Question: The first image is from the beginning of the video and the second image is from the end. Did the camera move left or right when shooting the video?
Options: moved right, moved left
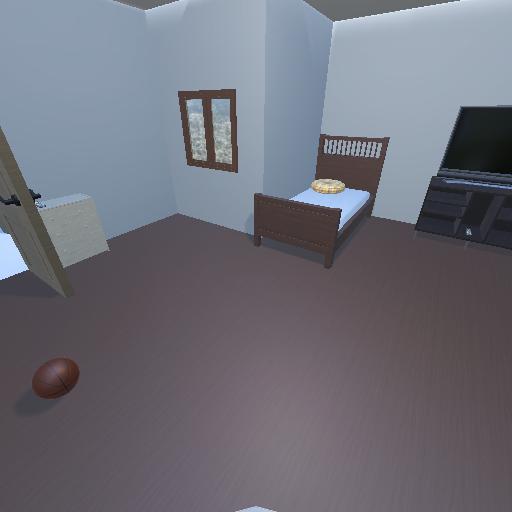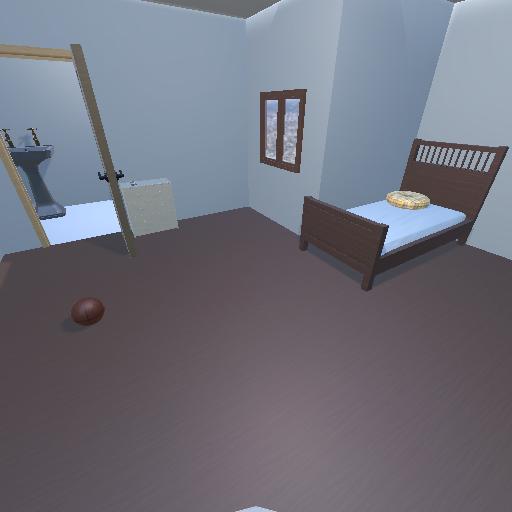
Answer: moved right